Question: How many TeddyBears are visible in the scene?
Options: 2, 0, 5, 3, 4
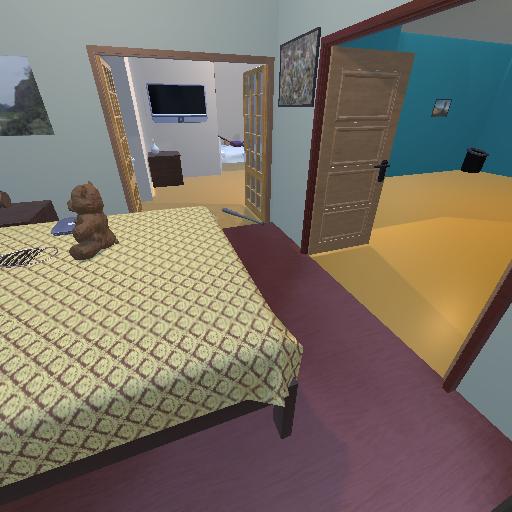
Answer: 2